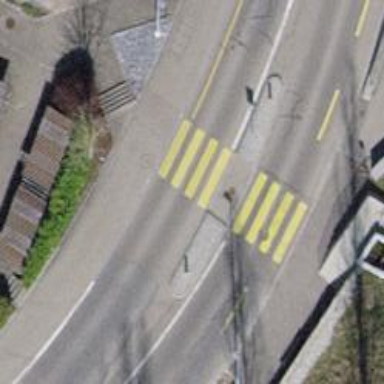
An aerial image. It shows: Uncontrolled road crossing with central island and markings.